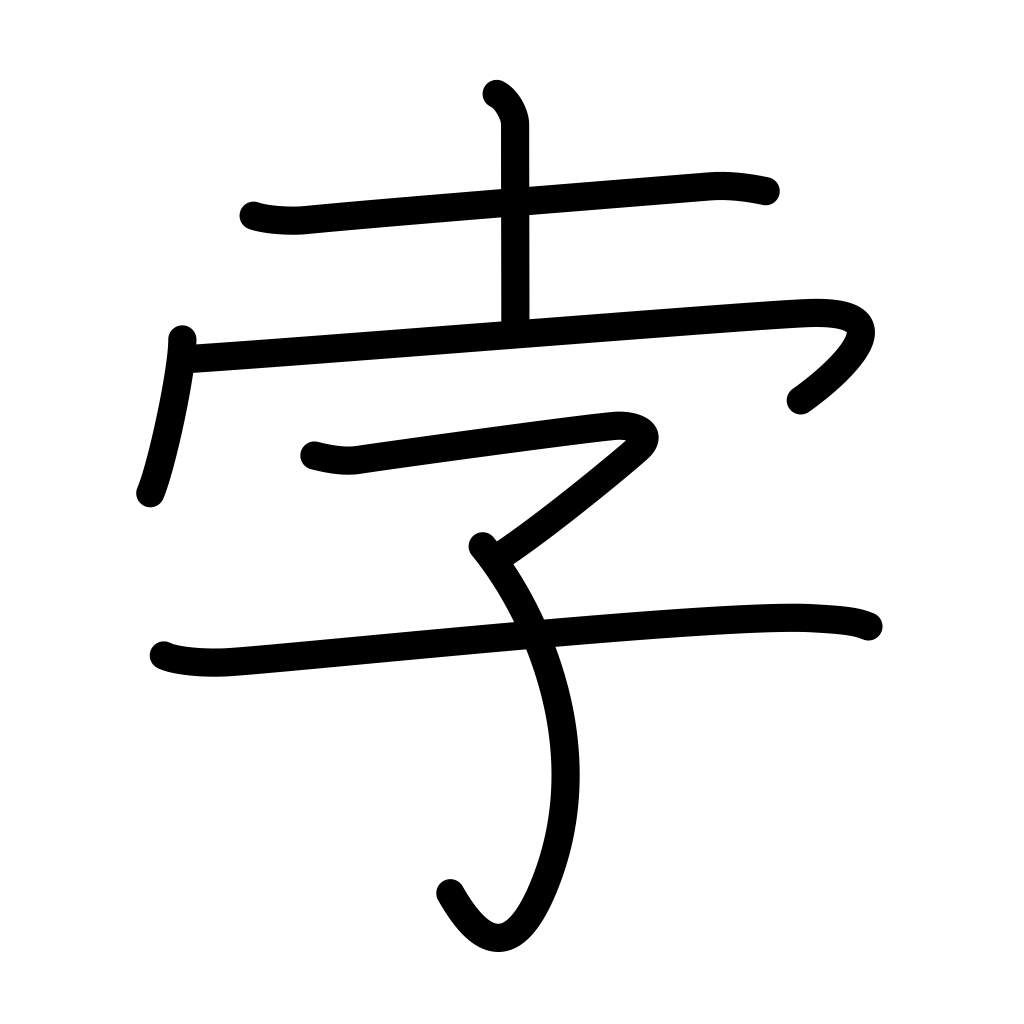
Meaning: comet, dark, obscure